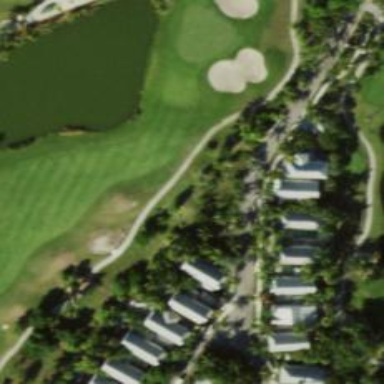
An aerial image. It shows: Path designated for golf carts.